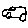
Label: car